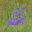
Label: 5